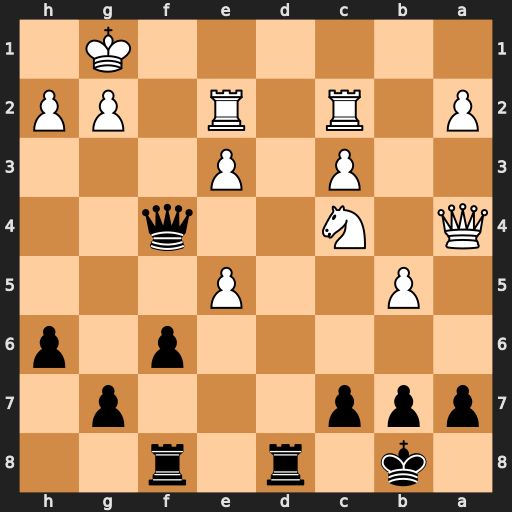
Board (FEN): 1k1r1r2/ppp3p1/5p1p/1P2P3/Q1N2q2/2P1P3/P1R1R1PP/6K1
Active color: b
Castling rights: -
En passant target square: -
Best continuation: Rd1+ Re1 Rxe1#